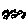
Label: fish